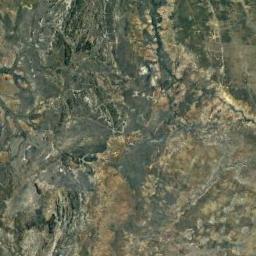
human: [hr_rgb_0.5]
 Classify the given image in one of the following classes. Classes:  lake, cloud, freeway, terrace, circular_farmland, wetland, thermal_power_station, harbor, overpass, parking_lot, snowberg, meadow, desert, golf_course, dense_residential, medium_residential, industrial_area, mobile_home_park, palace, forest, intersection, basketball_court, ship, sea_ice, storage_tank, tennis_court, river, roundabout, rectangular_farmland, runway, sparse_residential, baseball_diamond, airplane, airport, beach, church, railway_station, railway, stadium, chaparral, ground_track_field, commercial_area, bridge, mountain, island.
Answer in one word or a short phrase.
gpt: mountain